Question: I know that this question may be asked before , but I was unable to find it online . I just wanted to know that how can I display a POP UP image OR TEXT when the user clicks on the detail button on a tableview .

Thank you guys .
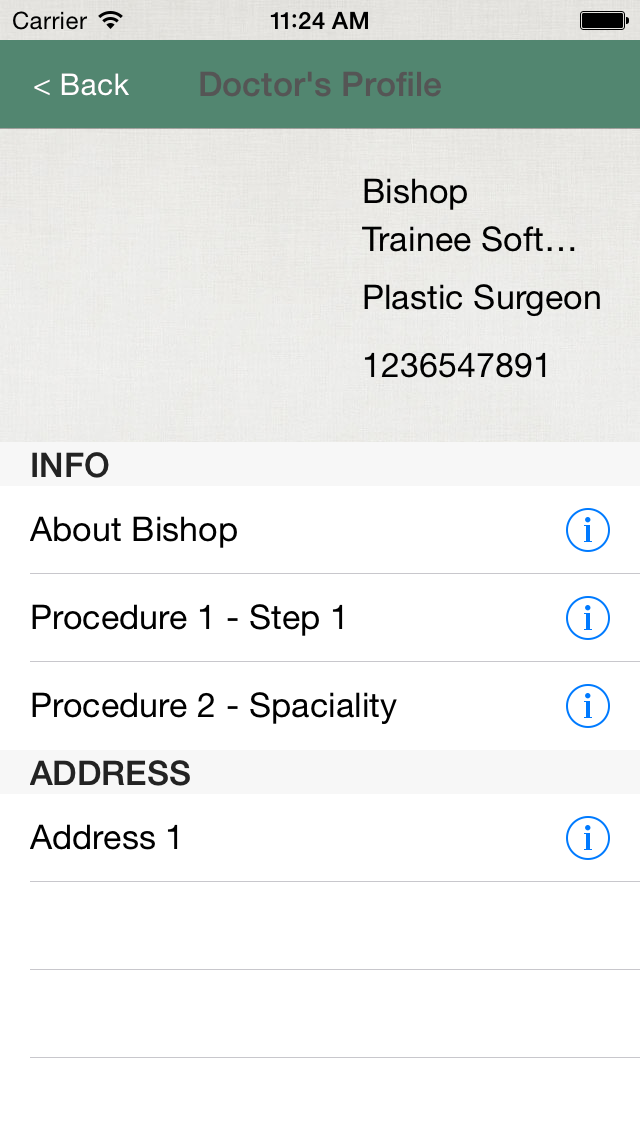
Answer: You want to implement the <URL>:
'- (void)tableView:(UITableView *)tableView accessoryButtonTappedForRowWithIndexPath:(NSIndexPath *)indexPath'
When that method is called, present a modal view controller or alert view to get the popup.